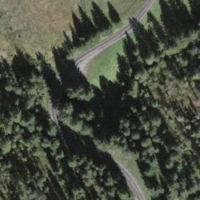
EUNIS habitat code: 26
Species observed at this site:
Pinguicula alpina